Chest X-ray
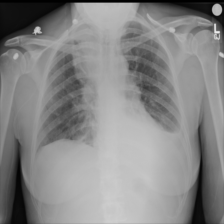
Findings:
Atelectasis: negative
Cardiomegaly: negative
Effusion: positive
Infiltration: negative
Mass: negative
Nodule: negative
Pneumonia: negative
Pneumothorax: negative
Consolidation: negative
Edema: negative
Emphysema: negative
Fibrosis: negative
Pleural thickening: negative
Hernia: negative